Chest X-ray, PA view. Patient: 54 years old, sex F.
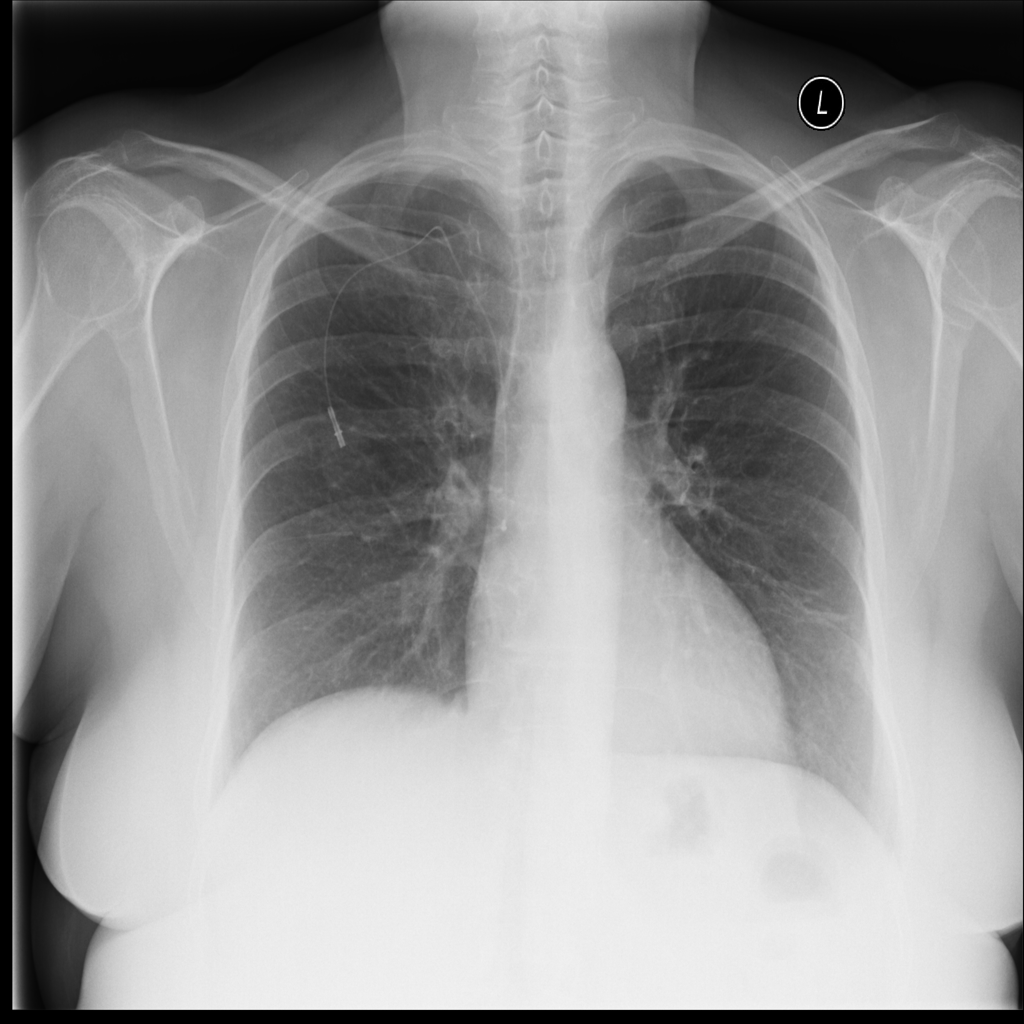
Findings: Atelectasis